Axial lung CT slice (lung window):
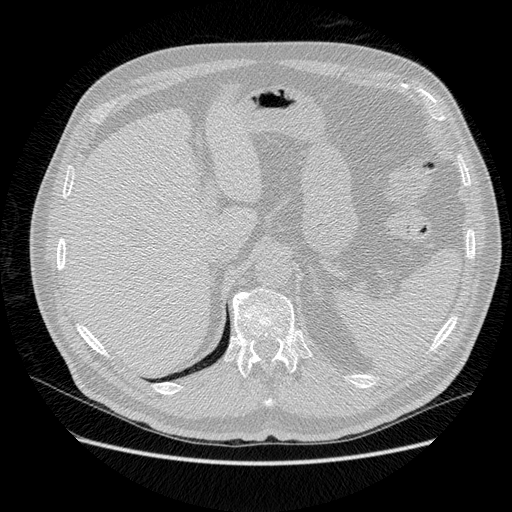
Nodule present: no